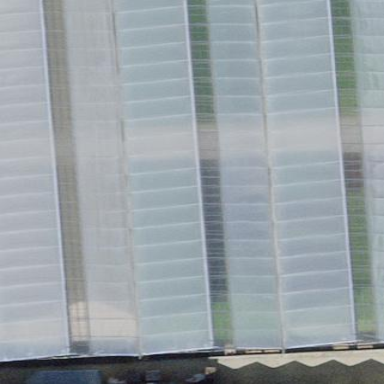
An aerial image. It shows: Greenhouse.